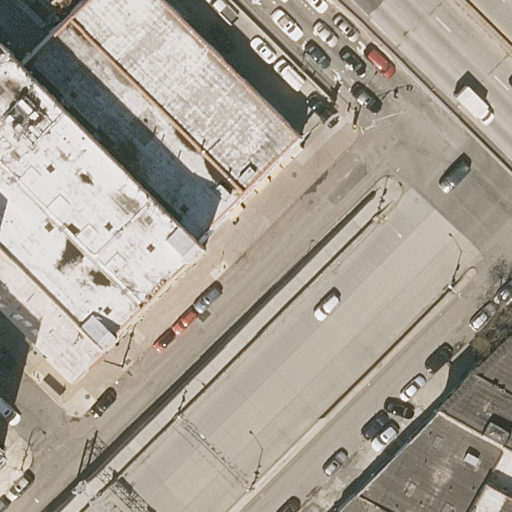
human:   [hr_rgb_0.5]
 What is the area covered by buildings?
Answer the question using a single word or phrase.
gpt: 2303m2

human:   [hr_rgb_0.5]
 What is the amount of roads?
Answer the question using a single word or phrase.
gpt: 13

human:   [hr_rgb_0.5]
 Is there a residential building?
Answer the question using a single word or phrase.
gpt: yes

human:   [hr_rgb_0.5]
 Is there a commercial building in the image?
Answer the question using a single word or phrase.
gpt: no

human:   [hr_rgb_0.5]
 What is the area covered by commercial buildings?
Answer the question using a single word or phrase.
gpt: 0m2

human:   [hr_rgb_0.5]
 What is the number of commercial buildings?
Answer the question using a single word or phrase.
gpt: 0

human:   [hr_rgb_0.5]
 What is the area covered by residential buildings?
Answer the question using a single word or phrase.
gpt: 2303m2

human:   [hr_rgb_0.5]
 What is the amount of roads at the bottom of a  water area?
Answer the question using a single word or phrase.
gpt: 0

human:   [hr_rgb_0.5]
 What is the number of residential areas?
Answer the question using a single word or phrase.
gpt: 0

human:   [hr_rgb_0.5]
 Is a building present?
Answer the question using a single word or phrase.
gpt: yes

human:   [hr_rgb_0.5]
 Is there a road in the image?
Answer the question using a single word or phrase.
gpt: yes

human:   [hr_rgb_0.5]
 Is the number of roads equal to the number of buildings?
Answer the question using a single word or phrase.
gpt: no

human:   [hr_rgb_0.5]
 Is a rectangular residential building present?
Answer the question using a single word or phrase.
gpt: yes

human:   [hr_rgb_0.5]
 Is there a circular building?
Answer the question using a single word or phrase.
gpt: no

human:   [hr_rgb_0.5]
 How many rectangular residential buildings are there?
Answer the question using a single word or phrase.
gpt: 6

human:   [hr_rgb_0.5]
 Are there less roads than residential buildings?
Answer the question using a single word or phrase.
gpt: no

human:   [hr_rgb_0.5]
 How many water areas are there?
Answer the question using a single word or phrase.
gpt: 0

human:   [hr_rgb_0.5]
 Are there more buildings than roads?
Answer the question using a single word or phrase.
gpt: no

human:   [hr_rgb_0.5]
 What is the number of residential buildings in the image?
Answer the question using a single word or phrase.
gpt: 7

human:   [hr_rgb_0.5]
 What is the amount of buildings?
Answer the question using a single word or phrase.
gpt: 7

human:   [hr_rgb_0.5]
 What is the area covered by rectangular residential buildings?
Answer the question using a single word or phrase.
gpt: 2160m2

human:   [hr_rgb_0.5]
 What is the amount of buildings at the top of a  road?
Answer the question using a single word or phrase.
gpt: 3

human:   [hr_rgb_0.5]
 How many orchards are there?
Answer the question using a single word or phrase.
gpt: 0

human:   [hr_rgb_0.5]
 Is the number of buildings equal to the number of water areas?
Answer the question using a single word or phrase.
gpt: no

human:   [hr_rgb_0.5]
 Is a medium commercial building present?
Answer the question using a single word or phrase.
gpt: no

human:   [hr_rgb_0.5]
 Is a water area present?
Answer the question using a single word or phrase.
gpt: no

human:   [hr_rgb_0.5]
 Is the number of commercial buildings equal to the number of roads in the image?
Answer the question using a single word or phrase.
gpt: no

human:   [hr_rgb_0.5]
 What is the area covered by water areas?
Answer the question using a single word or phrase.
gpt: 0m2

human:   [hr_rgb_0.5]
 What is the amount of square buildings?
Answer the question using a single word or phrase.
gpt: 0

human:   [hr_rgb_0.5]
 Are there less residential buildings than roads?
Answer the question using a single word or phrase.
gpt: yes

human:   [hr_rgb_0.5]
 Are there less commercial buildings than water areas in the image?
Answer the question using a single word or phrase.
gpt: no

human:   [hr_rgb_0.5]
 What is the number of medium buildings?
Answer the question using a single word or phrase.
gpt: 4

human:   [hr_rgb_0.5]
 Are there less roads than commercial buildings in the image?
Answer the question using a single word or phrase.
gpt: no

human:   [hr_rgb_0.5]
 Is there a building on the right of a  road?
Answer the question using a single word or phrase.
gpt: yes

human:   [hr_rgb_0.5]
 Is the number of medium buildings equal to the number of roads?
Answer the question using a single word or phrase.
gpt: no

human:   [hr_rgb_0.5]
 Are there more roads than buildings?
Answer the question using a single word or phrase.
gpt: yes

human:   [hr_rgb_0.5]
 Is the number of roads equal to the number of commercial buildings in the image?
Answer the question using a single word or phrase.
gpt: no

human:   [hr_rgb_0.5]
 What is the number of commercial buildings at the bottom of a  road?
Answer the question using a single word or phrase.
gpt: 0

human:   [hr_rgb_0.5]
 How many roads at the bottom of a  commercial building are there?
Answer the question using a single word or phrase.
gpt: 0

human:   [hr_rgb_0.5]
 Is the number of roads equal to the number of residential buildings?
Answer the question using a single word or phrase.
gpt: no

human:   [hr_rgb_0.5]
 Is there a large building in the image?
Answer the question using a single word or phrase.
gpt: yes

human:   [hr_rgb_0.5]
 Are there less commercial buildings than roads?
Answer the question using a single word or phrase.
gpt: yes

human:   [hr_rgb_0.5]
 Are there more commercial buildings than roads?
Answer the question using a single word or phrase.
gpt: no

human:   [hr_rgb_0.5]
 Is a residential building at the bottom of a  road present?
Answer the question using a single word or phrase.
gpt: yes

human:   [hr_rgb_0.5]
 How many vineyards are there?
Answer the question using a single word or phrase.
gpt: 0

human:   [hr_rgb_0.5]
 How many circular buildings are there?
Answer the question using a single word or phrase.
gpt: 0

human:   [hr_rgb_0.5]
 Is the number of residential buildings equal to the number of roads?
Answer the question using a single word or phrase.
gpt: no

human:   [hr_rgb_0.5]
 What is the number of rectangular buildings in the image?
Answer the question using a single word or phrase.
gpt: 6

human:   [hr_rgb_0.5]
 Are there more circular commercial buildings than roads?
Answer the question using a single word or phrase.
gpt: no

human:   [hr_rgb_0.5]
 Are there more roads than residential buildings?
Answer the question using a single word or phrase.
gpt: yes

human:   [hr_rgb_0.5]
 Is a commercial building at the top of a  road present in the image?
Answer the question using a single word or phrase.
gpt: no

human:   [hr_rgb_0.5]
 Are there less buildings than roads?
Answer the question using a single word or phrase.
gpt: yes

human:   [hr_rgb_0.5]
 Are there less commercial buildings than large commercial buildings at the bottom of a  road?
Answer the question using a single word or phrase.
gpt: no

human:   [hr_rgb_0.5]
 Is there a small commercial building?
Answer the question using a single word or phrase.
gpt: no

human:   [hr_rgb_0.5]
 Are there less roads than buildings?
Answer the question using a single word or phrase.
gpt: no

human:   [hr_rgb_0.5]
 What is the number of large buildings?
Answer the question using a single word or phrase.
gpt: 1

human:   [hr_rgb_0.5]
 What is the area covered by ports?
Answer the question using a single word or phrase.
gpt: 0m2

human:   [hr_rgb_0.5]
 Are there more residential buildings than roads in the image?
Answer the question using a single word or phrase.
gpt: no

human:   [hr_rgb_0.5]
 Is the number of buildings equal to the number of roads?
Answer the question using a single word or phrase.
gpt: no

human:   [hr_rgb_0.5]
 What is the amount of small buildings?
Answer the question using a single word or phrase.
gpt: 2

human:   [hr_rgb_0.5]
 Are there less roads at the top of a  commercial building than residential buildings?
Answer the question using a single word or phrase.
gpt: yes

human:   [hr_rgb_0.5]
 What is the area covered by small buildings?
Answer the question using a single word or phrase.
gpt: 60m2

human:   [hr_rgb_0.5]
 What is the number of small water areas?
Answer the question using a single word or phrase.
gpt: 0

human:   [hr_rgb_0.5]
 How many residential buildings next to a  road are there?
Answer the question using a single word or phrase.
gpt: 7